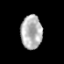
Tissue: prostate
Cell type: T cells
Senescence score: 0.3153
Nuclear area (px): 705
Mean DAPI intensity: 179.034